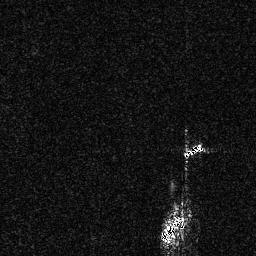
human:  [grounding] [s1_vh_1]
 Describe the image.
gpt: In the satellite image, there is  <ref>1 small ship </ref> <box>[[71, 54, 79, 61, 0]]</box> located at right,  <ref>1 medium ship </ref> <box>[[62, 83, 72, 93, 0]]</box> located at bottom.